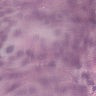
Metastatic tissue present: yes